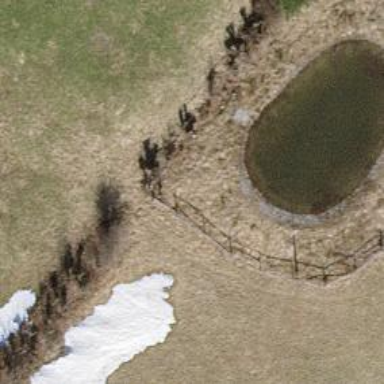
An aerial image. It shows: Hedge barrier.